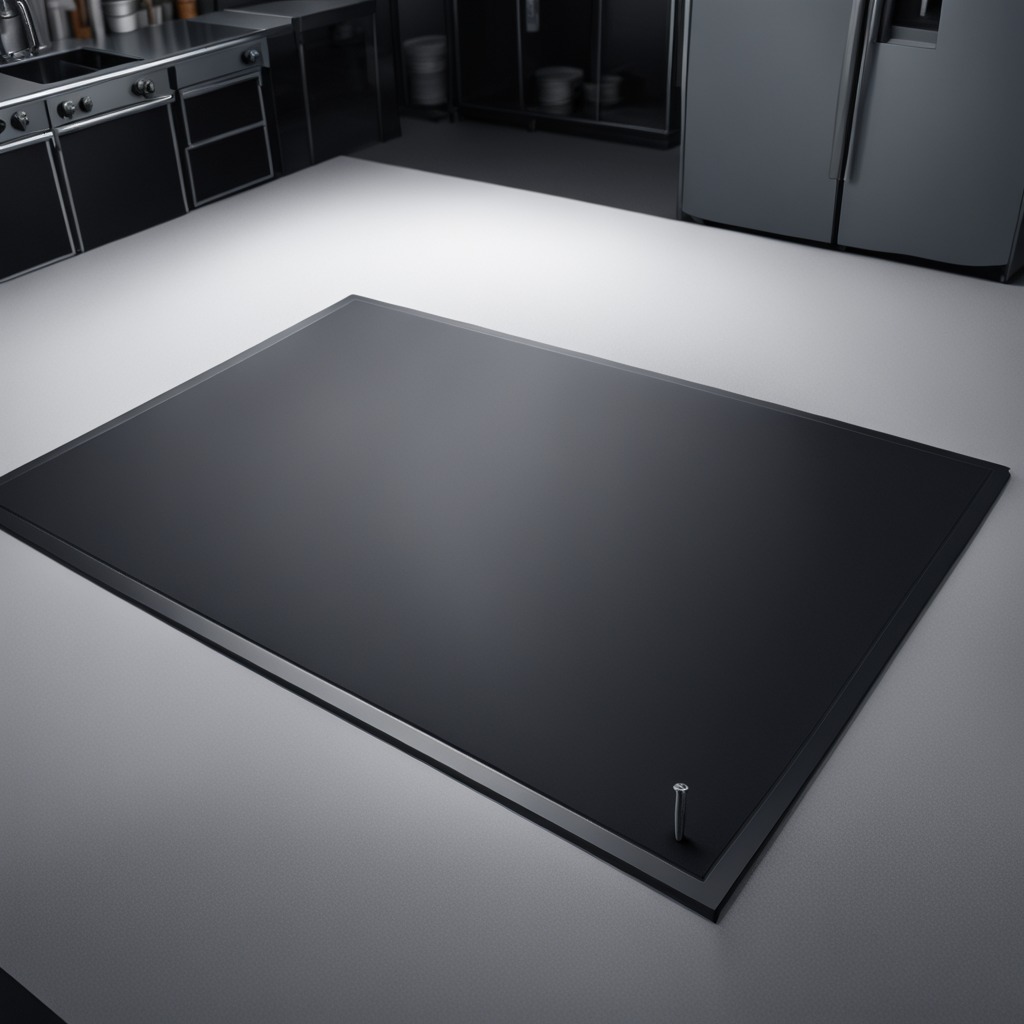
A nail lying on a clean granite tabletop covered with a black rubber mat inside a workshop under bright overhead lighting crisp shadows high clarity worn but beneath the mat